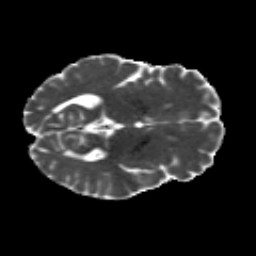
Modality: MD
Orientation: axial
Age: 22
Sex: male
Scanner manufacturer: siemens
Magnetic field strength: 3 T
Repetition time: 8.8 s
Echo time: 0.085 s